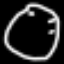
Label: clock